Question: Trying to submit my phonegap app on iTunes Connect, got this errors:

Here my config.xml:
'''
<icon src="icon.png" />
<platform name="android">
<icon src="www/res/android/icon.png" />
</platform>
<platform name="ios">
<!-- iOS 6.1 -->
<!-- Spotlight Icon -->
<icon src="www/res/ios/icon-40.png" width="40" height="40" />
<icon src="www/res/ios/icon-40@2x.png" width="80" height="80" />
<!-- iPad Spotlight and Settings Icon -->
<icon src="www/res/ios/icon-50.png" width="50" height="50" />
<icon src="www/res/ios/icon-50@2x.png" width="100" height="100" />
<!-- iPhone / iPod Touch -->
<icon src="www/res/ios/icon-57.png" width="57" height="57" />
<icon src="www/res/ios/icon-57@2x.png" width="114" height="114" />
<!-- iOS 7.0+ -->
<!-- iPhone / iPod Touch -->
<icon src="www/res/ios/icon-60.png" width="60" height="60" />
<icon src="www/res/ios/icon-60@2x.png" width="120" height="120" />
<!-- iPad -->
<icon src="www/res/ios/icon-72.png" width="72" height="72" />
<icon src="www/res/ios/icon-72@2x.png" width="144" height="144" />
<!-- iPad -->
<icon src="www/res/ios/icon-76.png" width="76" height="76" />
<icon src="www/res/ios/icon-76@2x.png" width="152" height="152" />
<!-- iPhone Spotlight and Settings Icon -->
<icon src="www/res/ios/icon-small.png" width="29" height="29" />
<icon src="www/res/ios/icon-small@2x.png" width="58" height="58" />
</platform>
'''
I've already tried to move config xml to /www folder but the same problem occurs.
Can someone help me? Where is my mistake?
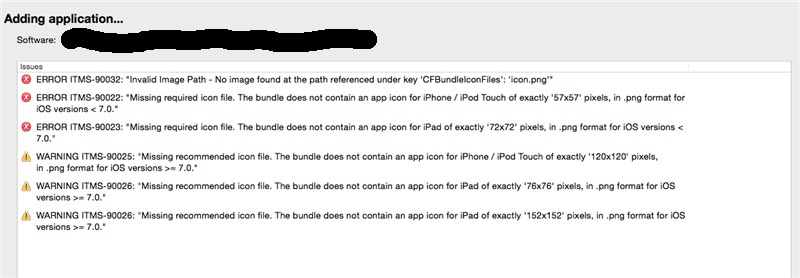
Answer: @felipe,
I have working examples for Phonegap Build. You can borrow from here:
<URL>
Best of Luck